Question: I created a table using ChakraUI, but I wanted to put a space between the rows to give a nice spacing, I already tried using margin and padding but at least as I tried I couldn't.
'''
<TableContainer mx="9.8rem">
<Table variant="unstyled" maxWidth="100%">
<Thead>
<Tr>
<Th color={theme.text.mono} pl="5">
Asset
</Th>
<Th color={theme.text.mono}>Price</Th>
<Th color={theme.text.mono}>Balance</Th>
<Th color={theme.text.mono}>Value</Th>
</Tr>
</Thead>
<Tbody bgColor={theme.bg.blueNavy}>
<Tr>
<Td
borderLeftRadius="0.75rem"
fontSize="sm"
fontWeight="bold"
pl="4"
>
<Flex flexDirection="row" alignItems="center" gap="2">
<Image src="icons/syscoin-logo.png" w="8" h="8" alt="Asset" />
<Text>SYS</Text>
</Flex>
</Td>
<Td fontSize="sm">$1,043.27</Td>
<Td fontSize="sm"><PHONE></Td>
<Td fontSize="sm" borderRightRadius="0.75rem">
$0.06
</Td>
</Tr>
...
'''

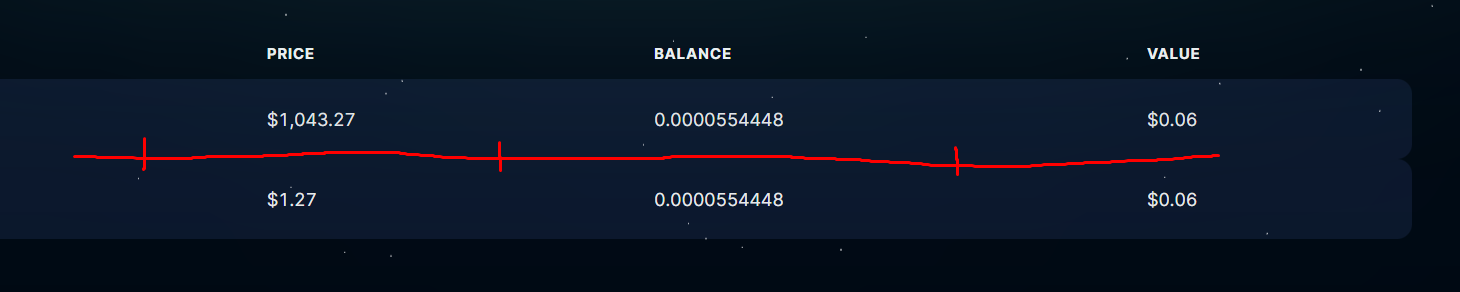
Answer: You can use 'border-collapse: separate' and 'borderSpacing' to separate rows on a native '<table>' element:
'''
<Table style={{borderCollapse:"separate", borderSpacing:"0 1em"}}>
'''